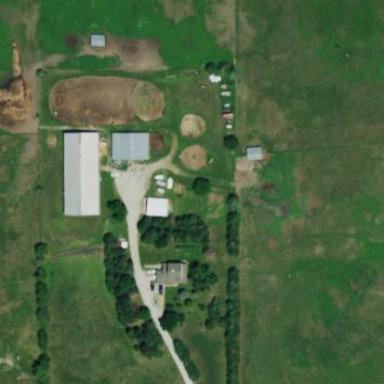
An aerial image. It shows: Farmyard area.